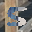
Label: 5